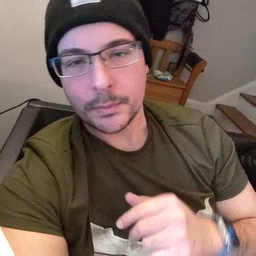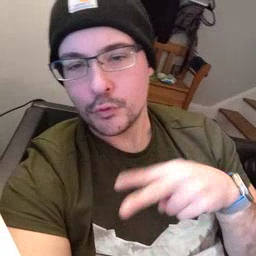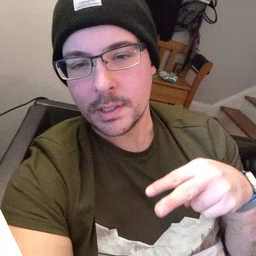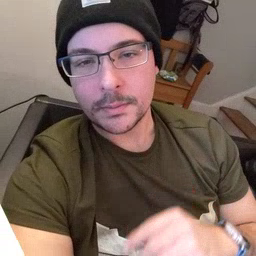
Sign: read